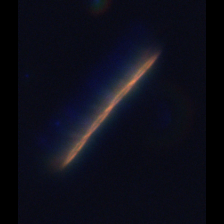
Taxon: Psuedo-nitzschia
Group: Diatoms